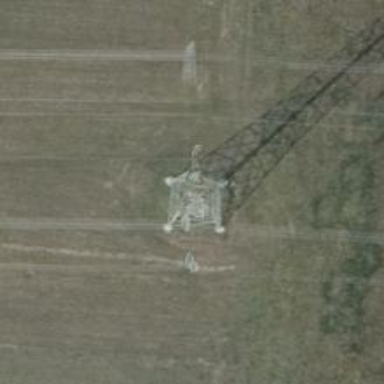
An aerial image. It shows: Towering power structure.